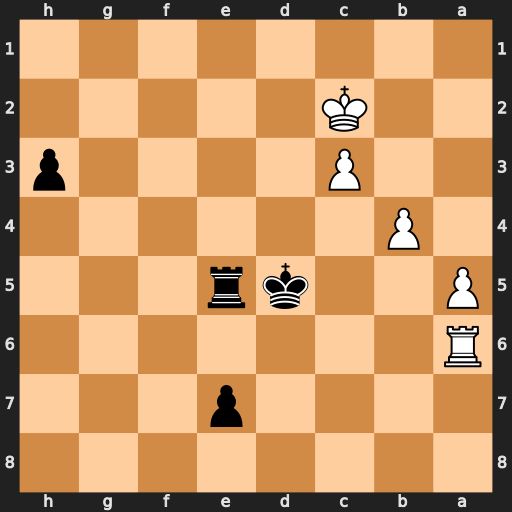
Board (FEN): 8/4p3/R7/P2kr3/1P6/2P4p/2K5/8
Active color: b
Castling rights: -
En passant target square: -
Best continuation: Rh5 Rb6 Rh8